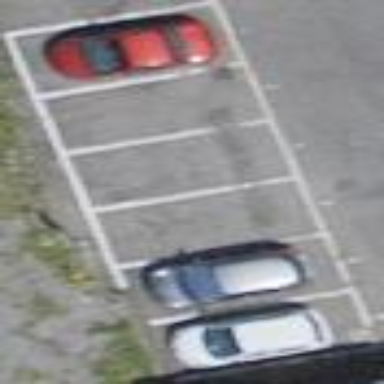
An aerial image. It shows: Street-side parking area.